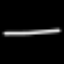
Label: line